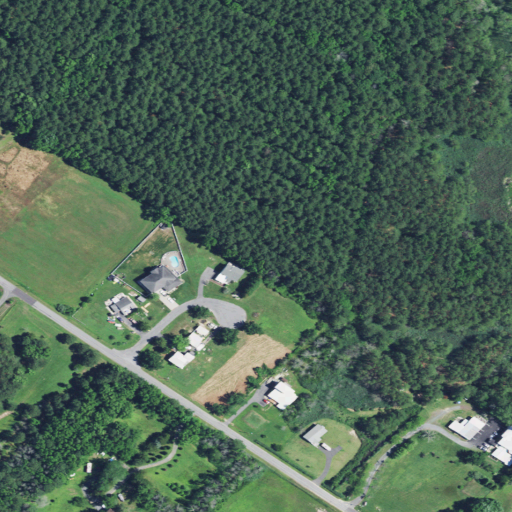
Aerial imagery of cape in Delaware named Miller Neck containing evergreen forest, cultivated crops, woody wetlands, open development, low intensity development, mixed forest, medium intensity development, and herbaceous wetlands